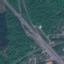
Label: Highway